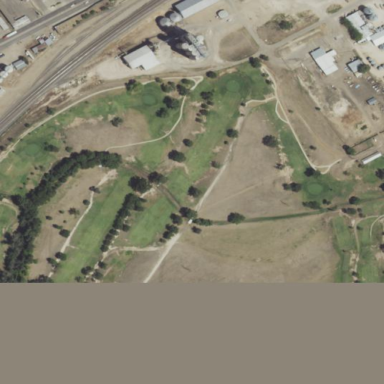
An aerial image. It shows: Golf course surrounded by greenery.